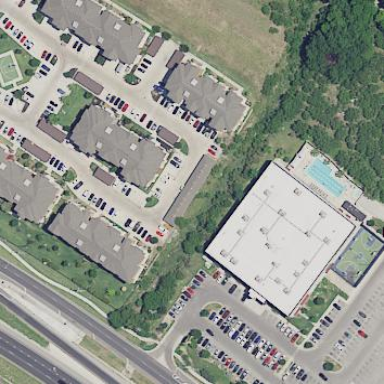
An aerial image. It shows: Commercial building that houses fitness center.